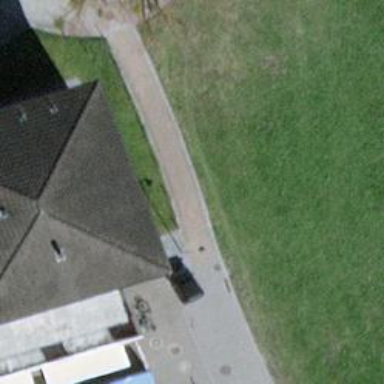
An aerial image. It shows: Bollard.